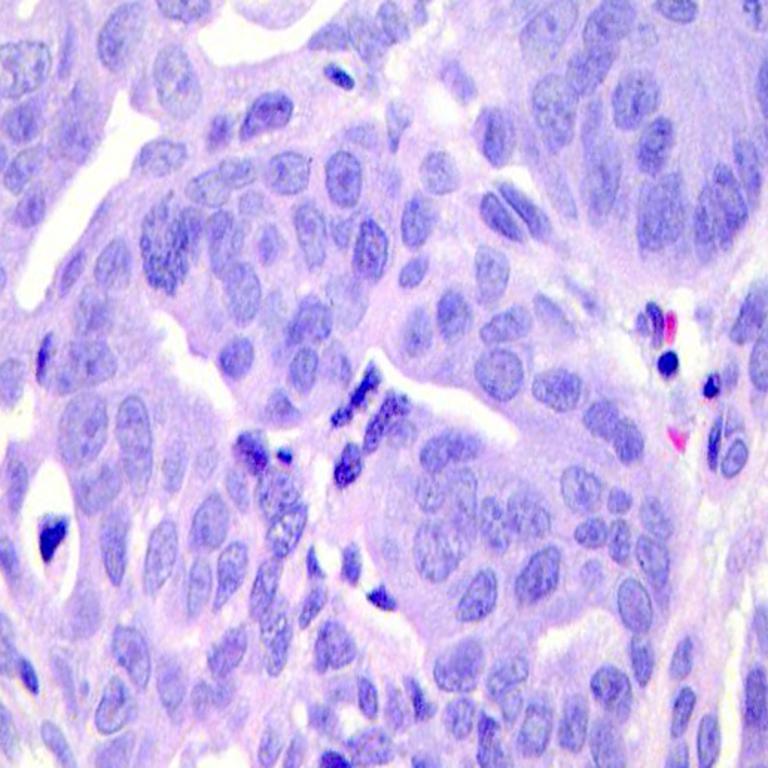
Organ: colon
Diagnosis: adenocarcinomas